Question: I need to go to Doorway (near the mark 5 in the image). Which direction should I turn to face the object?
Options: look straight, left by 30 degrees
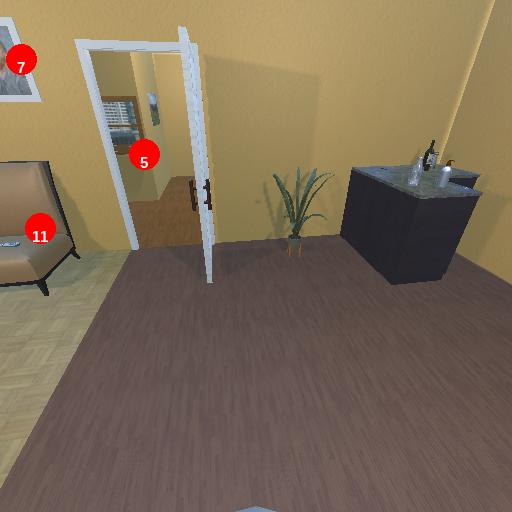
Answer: look straight